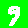
Digit: 9